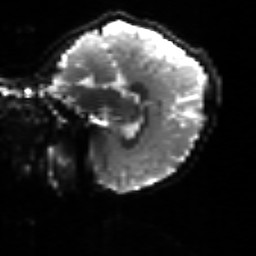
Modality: sbref
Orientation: sagittal
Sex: male
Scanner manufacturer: siemens
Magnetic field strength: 3 T
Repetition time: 5 s
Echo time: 0.071 s